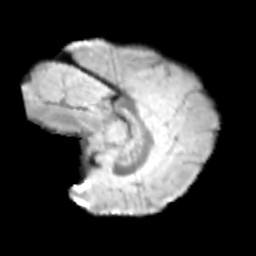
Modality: T2w
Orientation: sagittal
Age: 10
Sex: male
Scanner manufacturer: siemens
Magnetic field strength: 3 T
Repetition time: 3.8 s
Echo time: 0.07 s